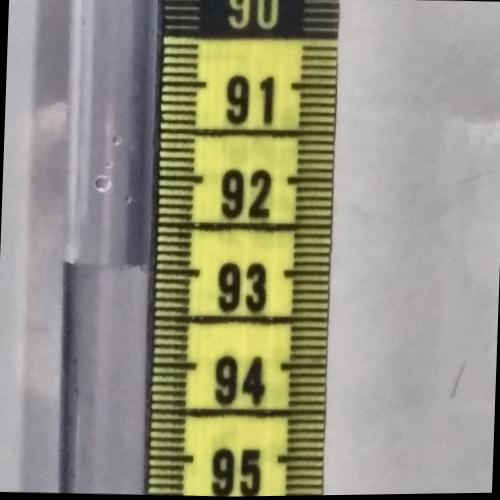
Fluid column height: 92.9 cm